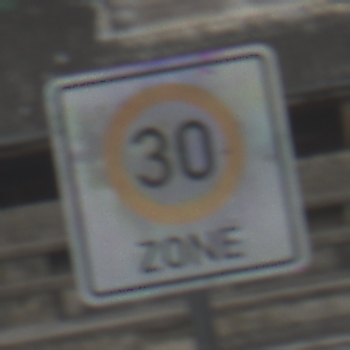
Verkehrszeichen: BeginnZone30
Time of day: MorningAfternoon
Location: Outdoor (Suburban)
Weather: PartlyCloudy
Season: NotSpecified
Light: Natural